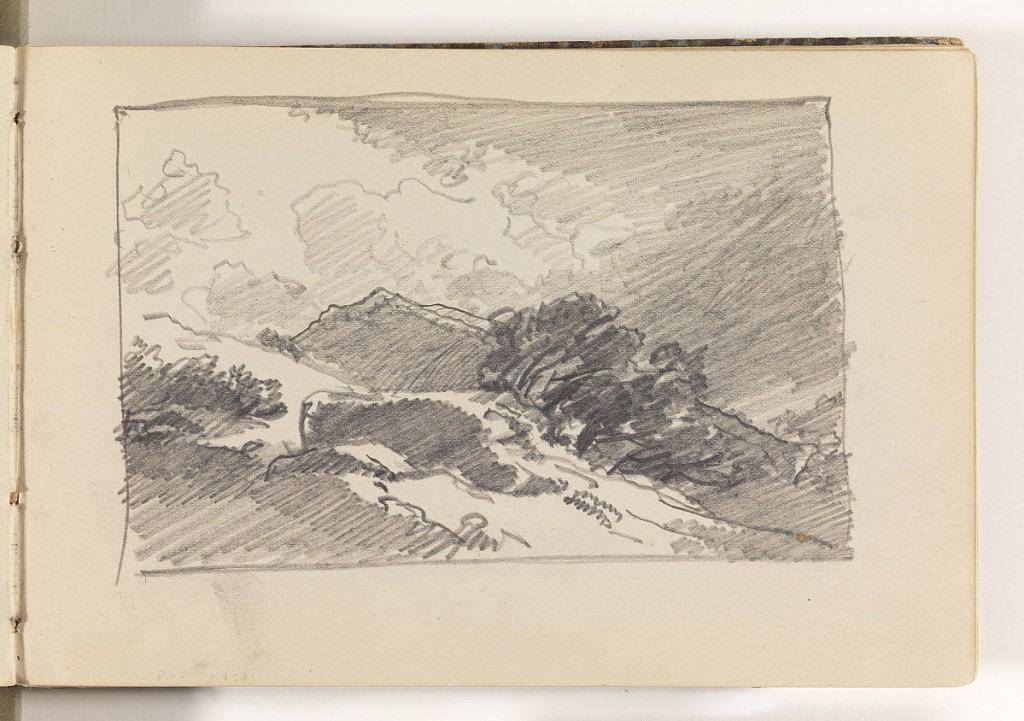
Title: Hillside with Large Rocks and Trees
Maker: William Trost Richards, American, 1833–1905
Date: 1870–85
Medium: Graphite on cream wove paper, bound
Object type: Sketchbook folio
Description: In left foreground, a hill sloping down to the right with bushes at left and two large rocks at center. Behind rocks, to slight right, are dark trees. In background, a distant mountain peak.